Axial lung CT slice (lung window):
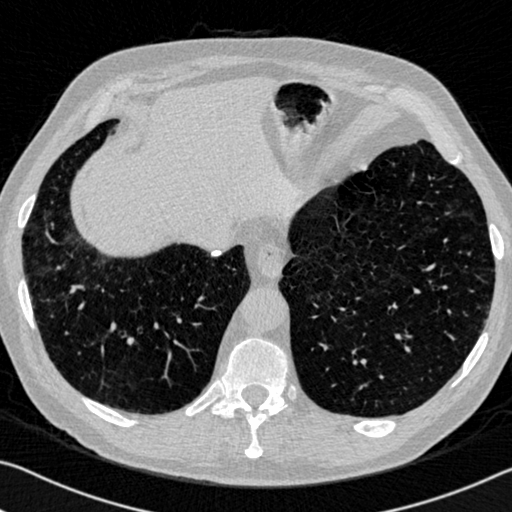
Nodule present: no